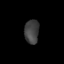
Tissue: lung
Cell type: T cells
Senescence score: 0.2135
Nuclear area (px): 341
Mean DAPI intensity: 64.548